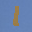
Label: 1